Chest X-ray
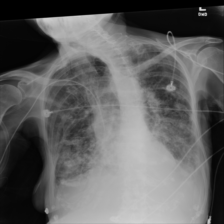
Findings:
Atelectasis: negative
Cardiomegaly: negative
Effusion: negative
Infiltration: negative
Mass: negative
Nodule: negative
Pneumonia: negative
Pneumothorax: negative
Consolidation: positive
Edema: negative
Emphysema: negative
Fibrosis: negative
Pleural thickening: negative
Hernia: negative